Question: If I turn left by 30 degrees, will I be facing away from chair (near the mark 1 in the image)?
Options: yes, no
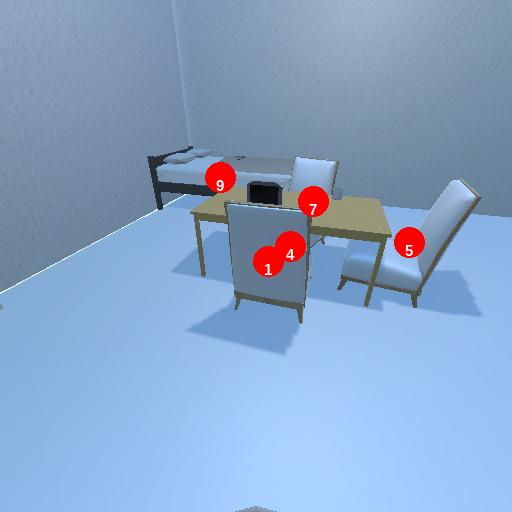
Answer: yes